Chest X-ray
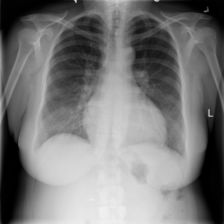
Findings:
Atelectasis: negative
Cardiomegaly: negative
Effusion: negative
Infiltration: positive
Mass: negative
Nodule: positive
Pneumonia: negative
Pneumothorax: negative
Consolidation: negative
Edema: negative
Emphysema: negative
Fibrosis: negative
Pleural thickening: negative
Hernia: negative